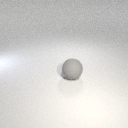
large gray rubber sphere